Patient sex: M
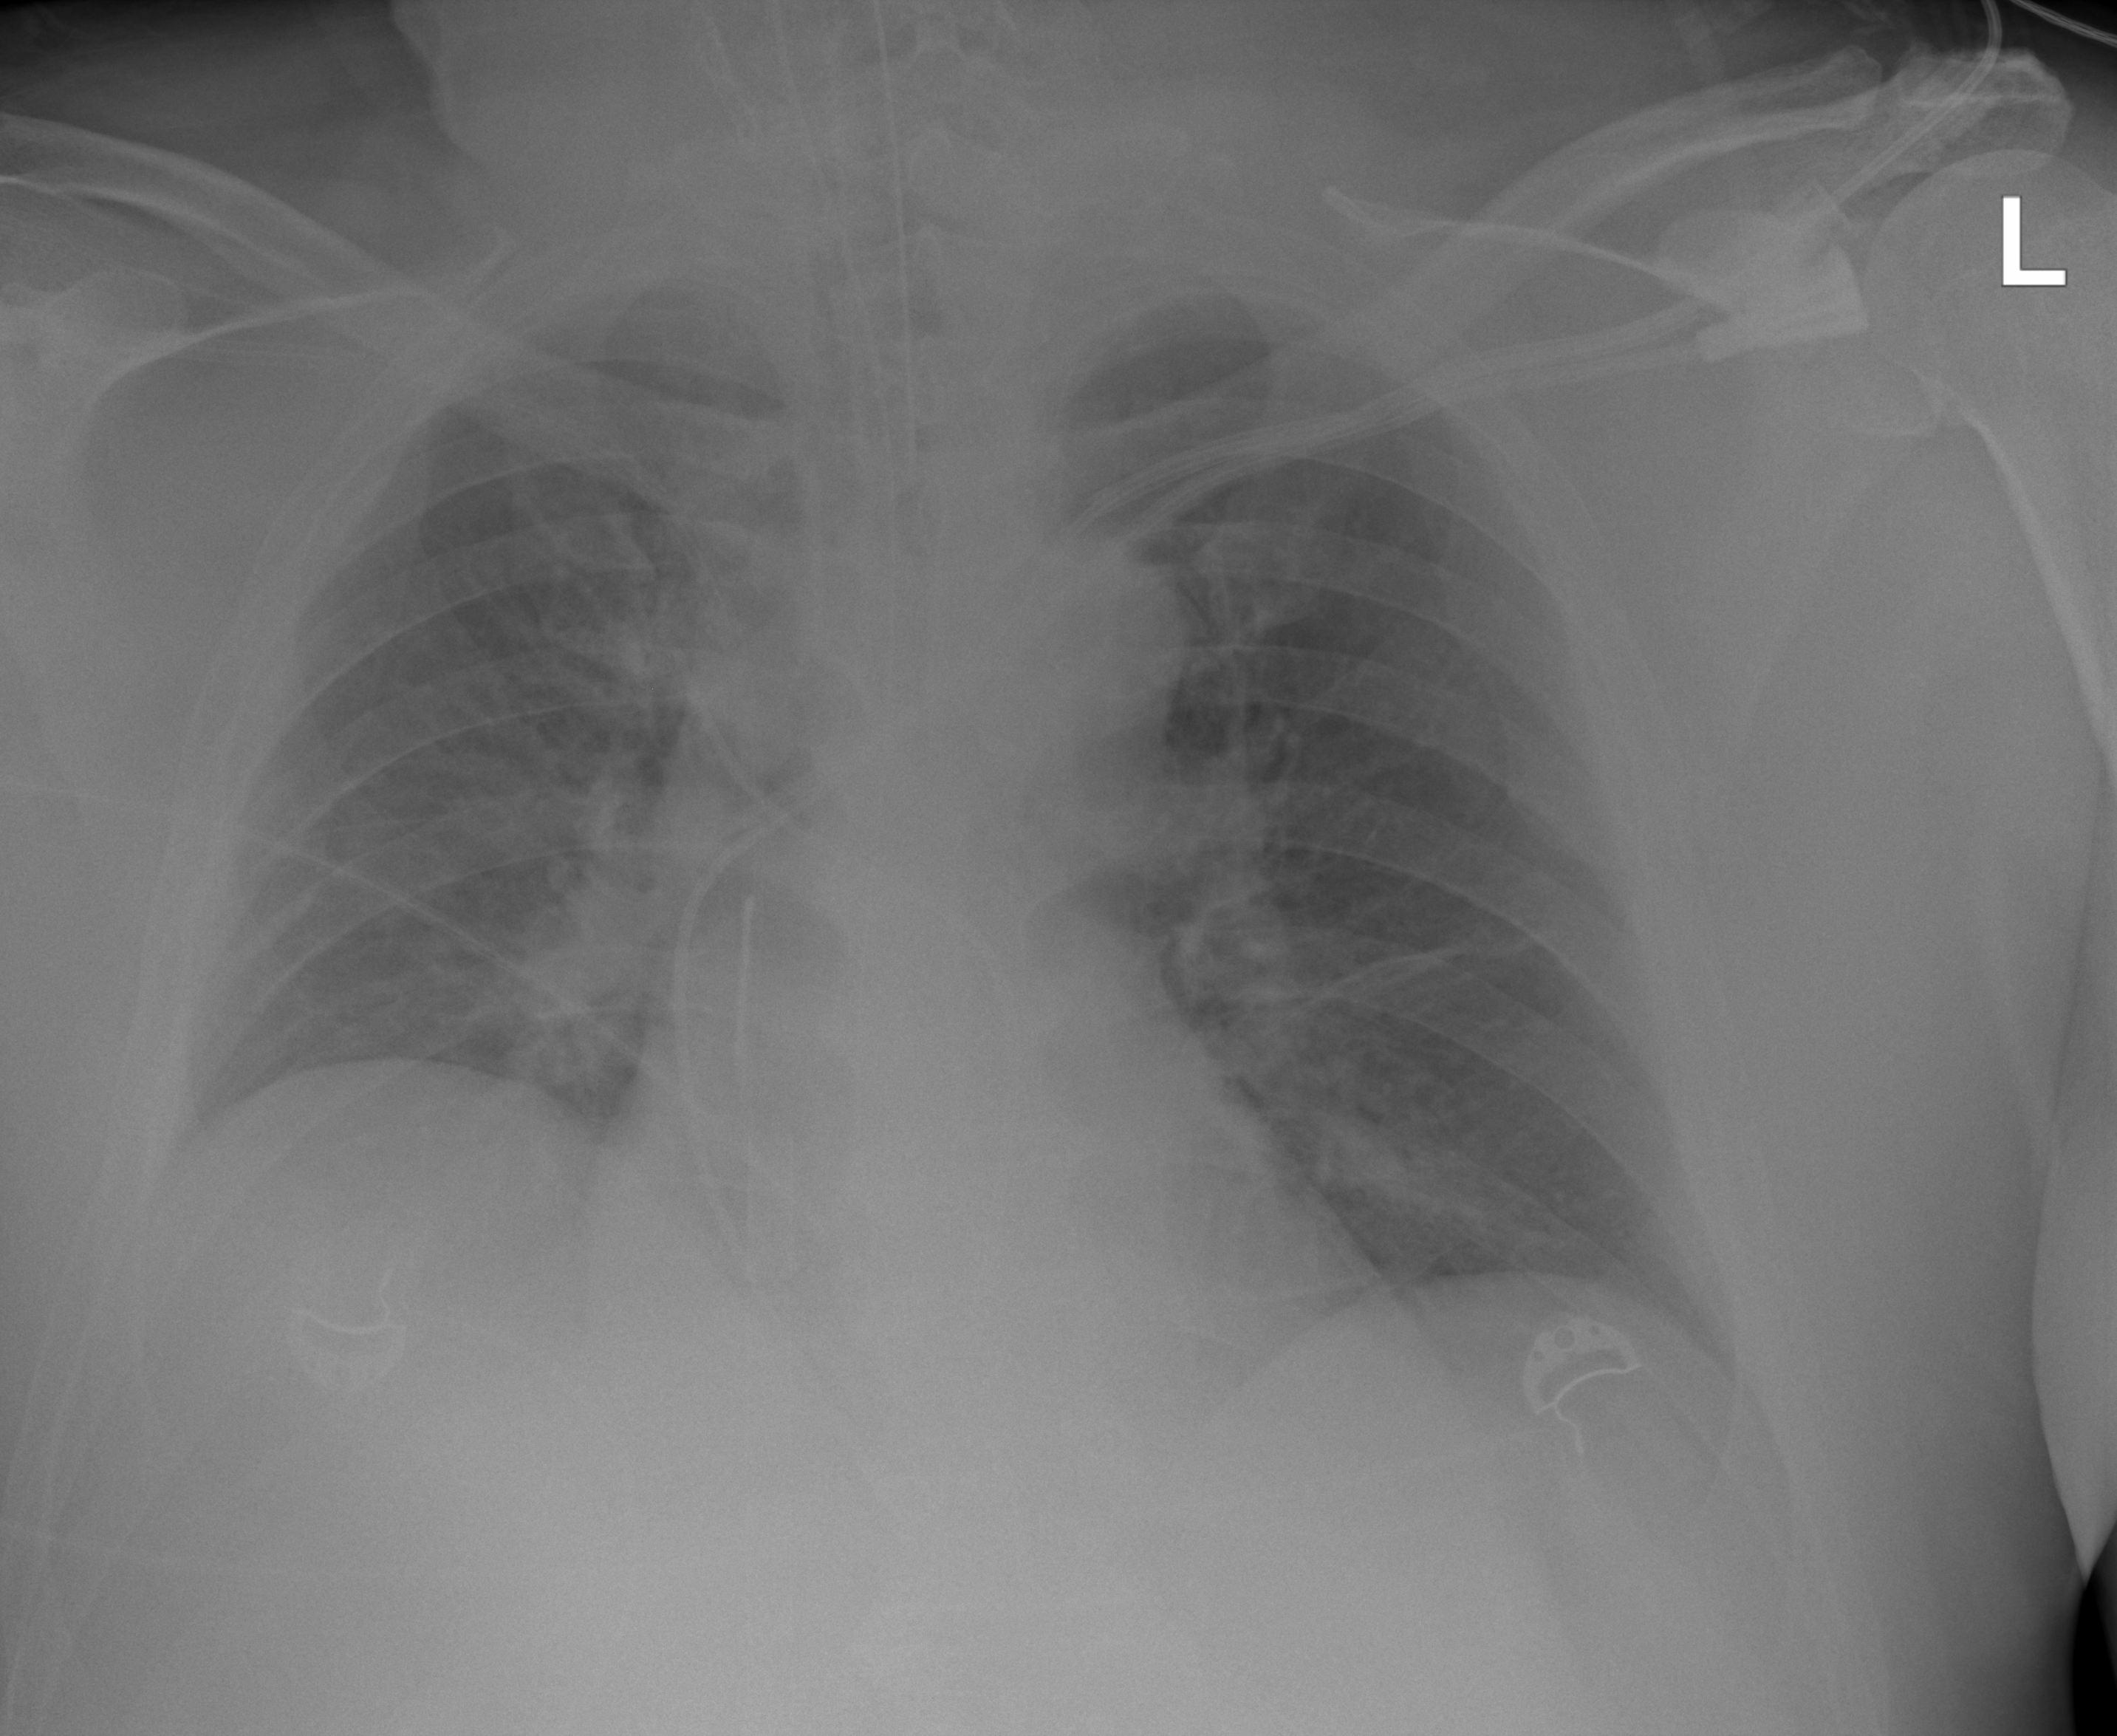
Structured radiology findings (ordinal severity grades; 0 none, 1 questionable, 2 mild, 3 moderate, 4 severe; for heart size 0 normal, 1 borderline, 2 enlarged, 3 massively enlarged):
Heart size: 1
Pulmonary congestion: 0
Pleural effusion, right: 0
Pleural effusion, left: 0
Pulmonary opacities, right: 0
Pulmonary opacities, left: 0
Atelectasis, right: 2
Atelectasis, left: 2